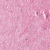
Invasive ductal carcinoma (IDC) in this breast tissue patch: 0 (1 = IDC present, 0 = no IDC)